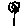
Label: flower